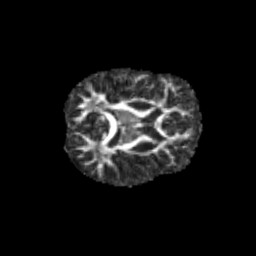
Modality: FA
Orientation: axial
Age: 10
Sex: female
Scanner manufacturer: siemens
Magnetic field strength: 3 T
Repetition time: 3.8 s
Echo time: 0.07 s